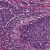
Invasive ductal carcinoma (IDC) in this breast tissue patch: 1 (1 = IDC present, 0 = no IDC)